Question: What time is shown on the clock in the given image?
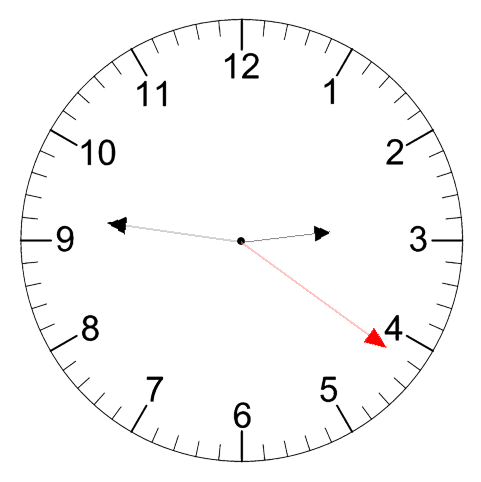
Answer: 02:46:21